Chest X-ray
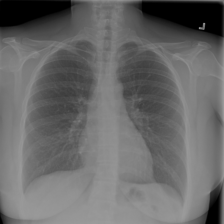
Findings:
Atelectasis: negative
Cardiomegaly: negative
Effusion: negative
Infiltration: negative
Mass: negative
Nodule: negative
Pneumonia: negative
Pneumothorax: negative
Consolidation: negative
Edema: negative
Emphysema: negative
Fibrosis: negative
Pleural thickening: negative
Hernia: negative